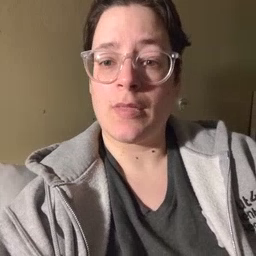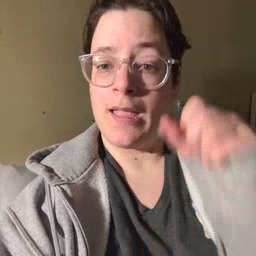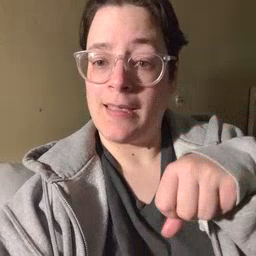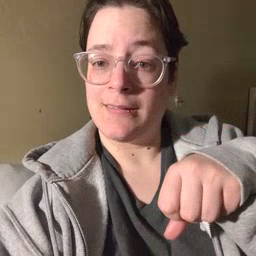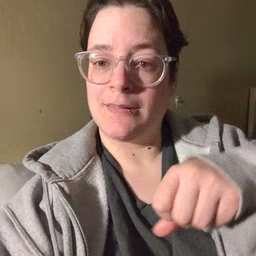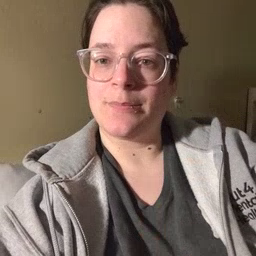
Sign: can